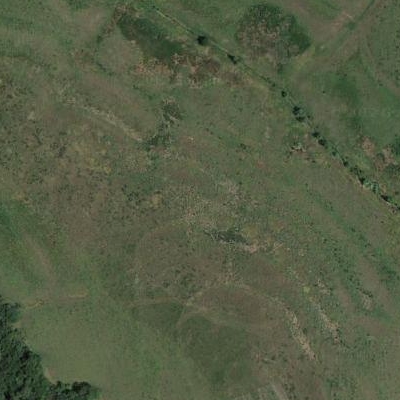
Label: Grass